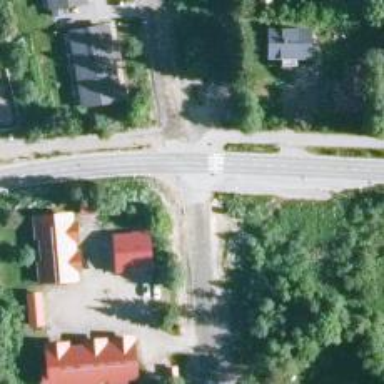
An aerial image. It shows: Road with "give way" sign.